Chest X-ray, AP view. Patient: 68 years old, sex F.
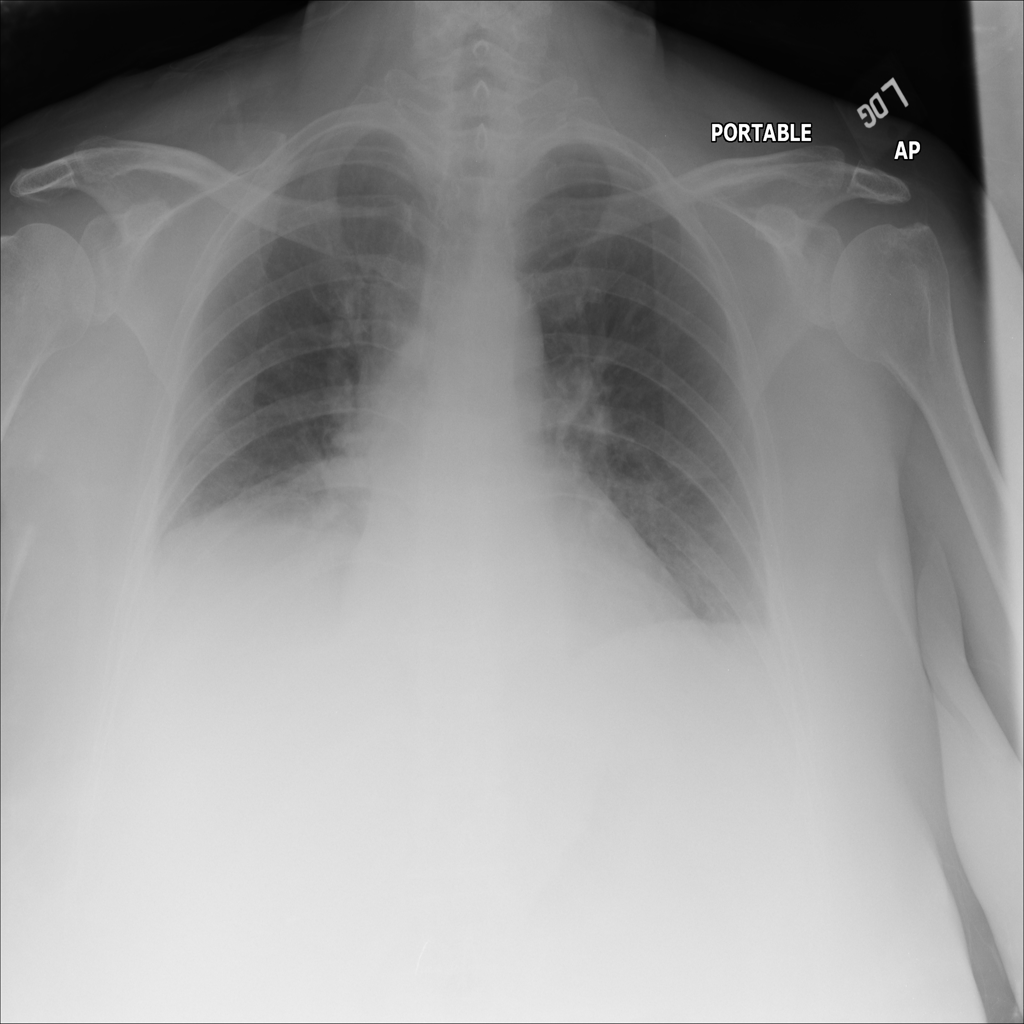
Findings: No Finding